Определите объем $V$ полипропилена, из которого изготовлена трубка.
Определите отношение внешнего $D$ и внутреннего $d$ диаметров трубки.
Положите на весы маленькую клипсу. Нажмите на кнопку «TARE», обнулив тем самым показания весов. Трубку положите на маленькую и большую клипсы так, как показано на рисунке. Снимите зависимость показаний весов $m$ в зависимости от $\alpha$ (см. рис.). После графической обработки данной зависимости, определите массу трубки $M$.
Определите плотность полипропилена $\rho$, из которого изготовлена трубка. : полипропиленовая труба, разделенная на несколько (около~25) одинаковых частей несмываемыми отметками; большая клипса; маленькая клипса; электронные весы; стакан 200 мл с водой; нить около 2 м; 3 листа миллиметровой бумаги для построения графиков; скотч, ножницы, вода по требованию.
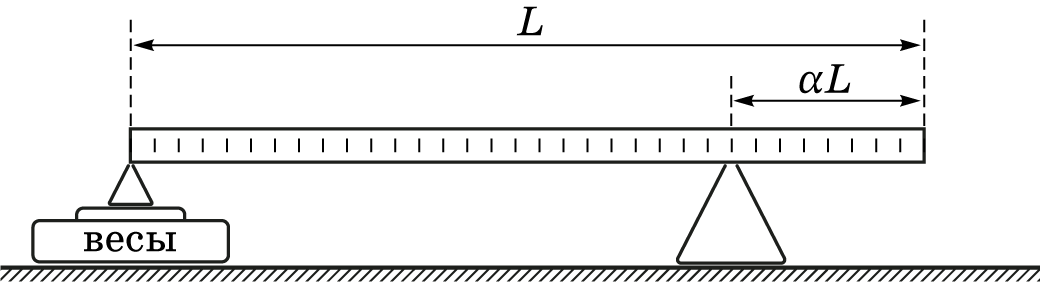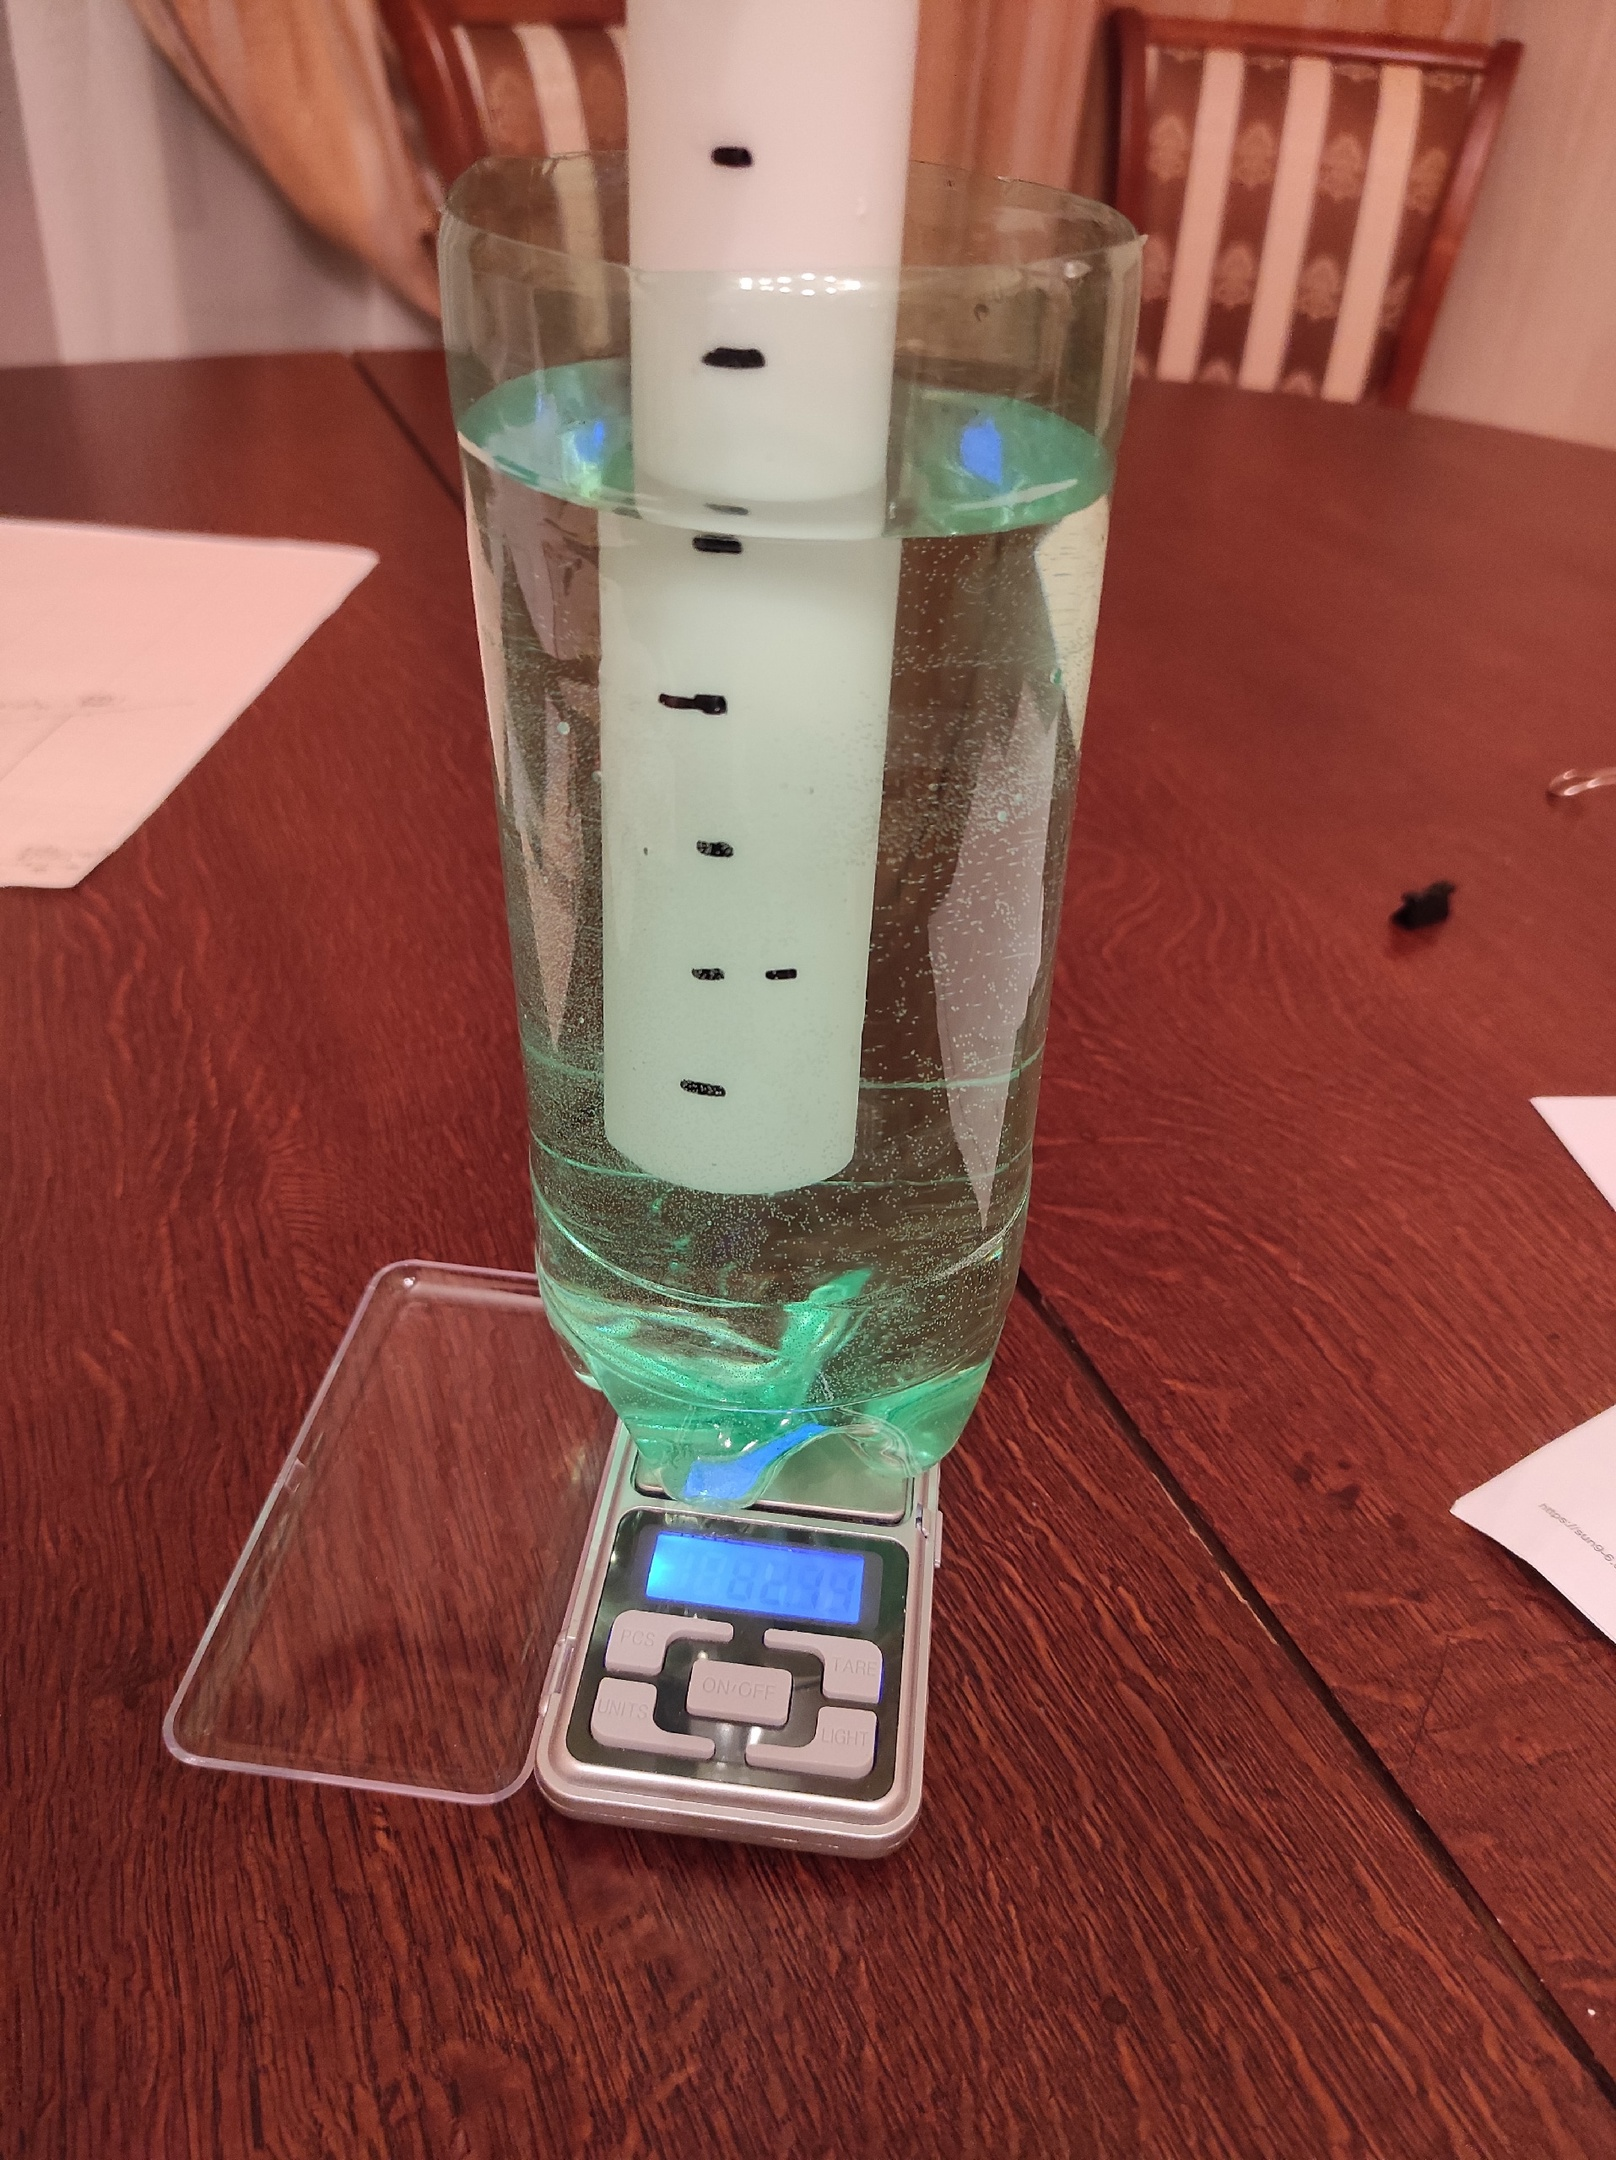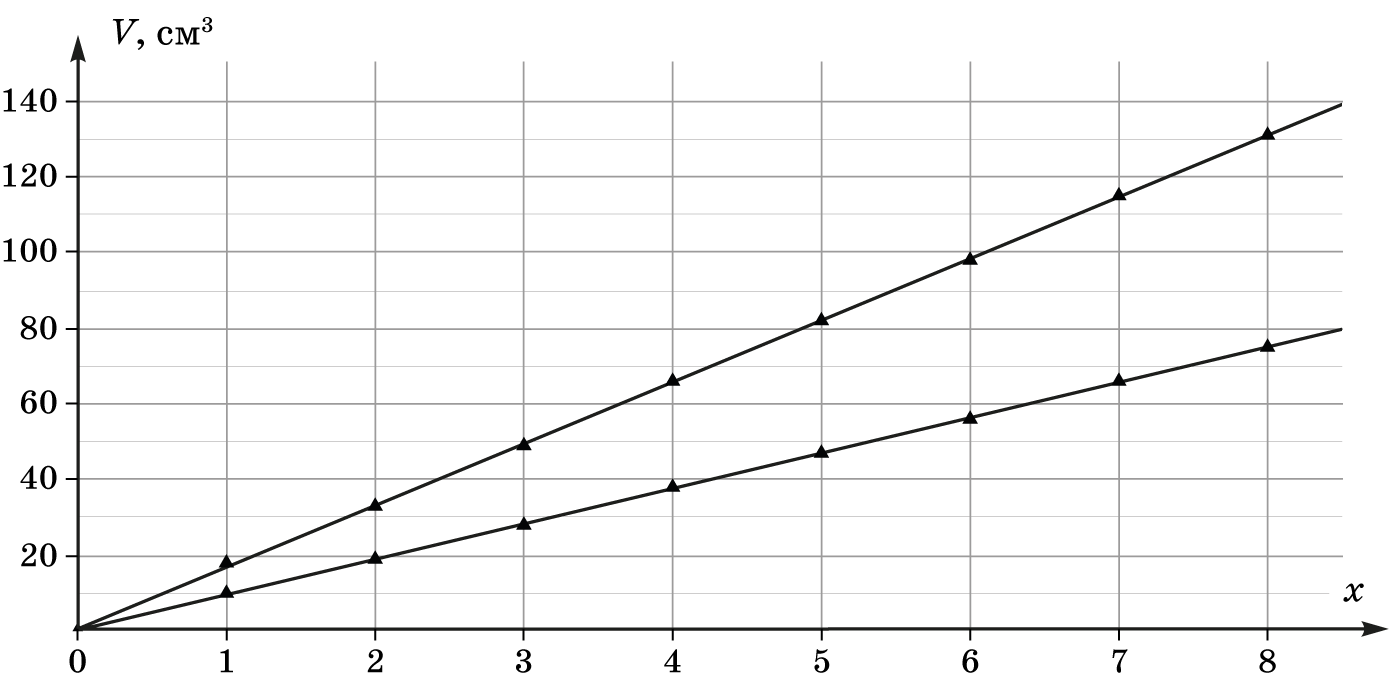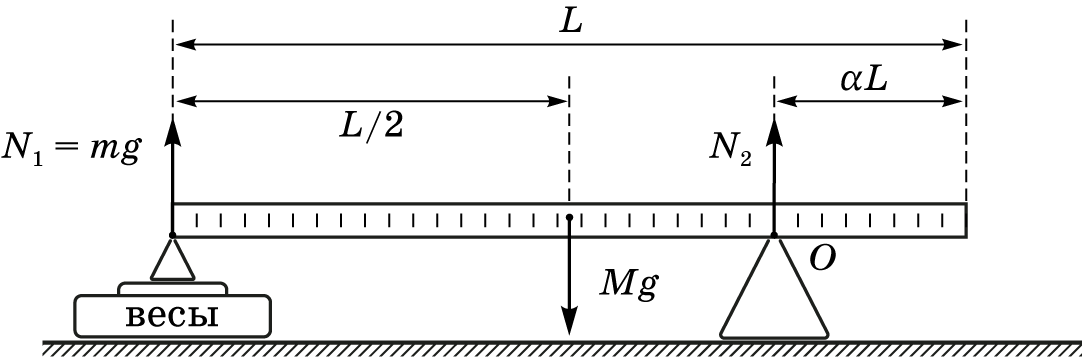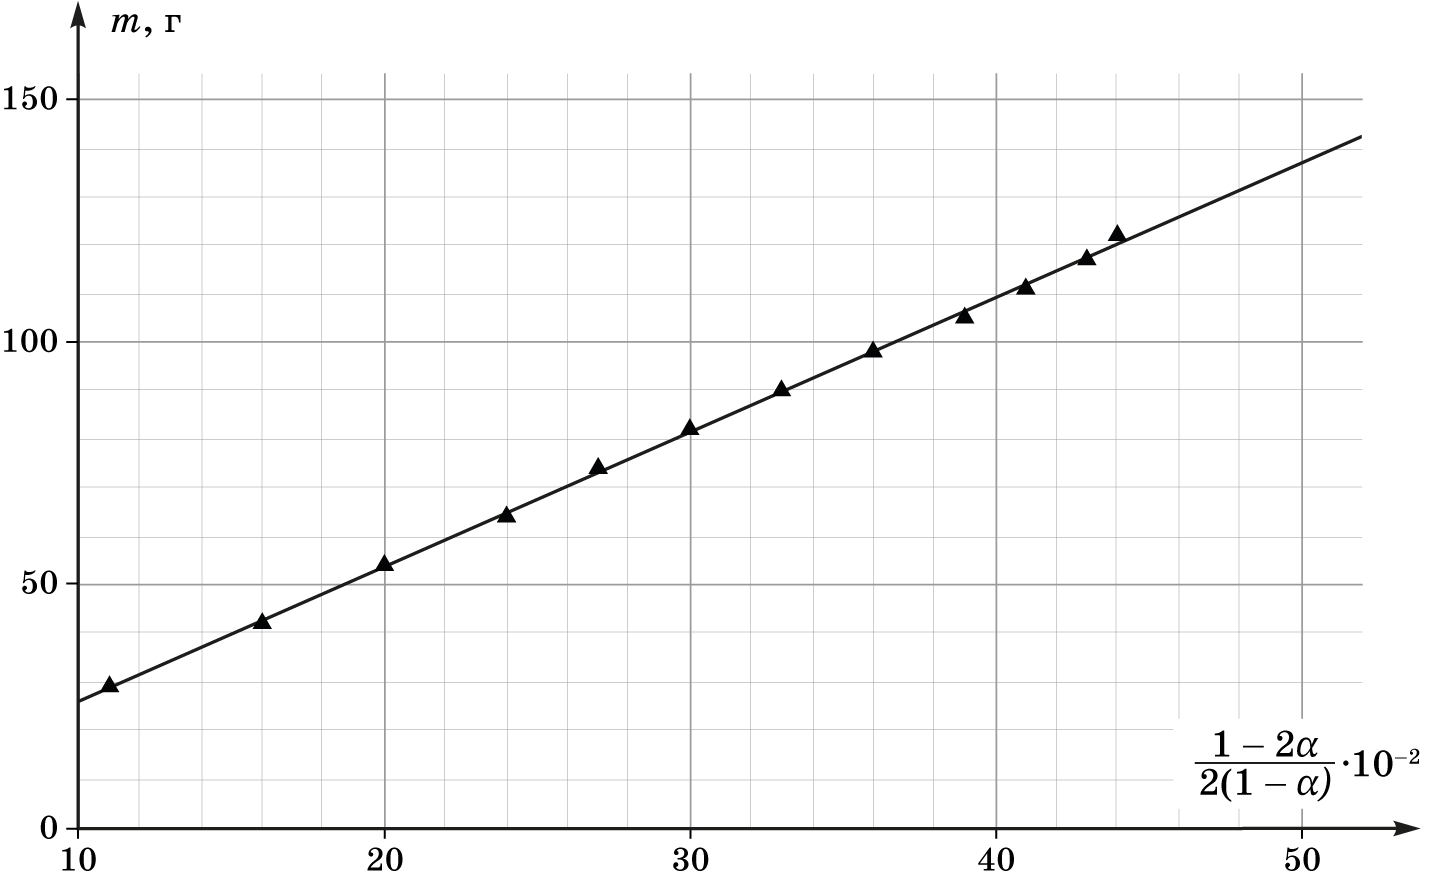
Определите объем $V$ полипропилена, из которого изготовлена трубка.
Решение: $x,{~}часть трубки$$m^{Арх}_{закр}, ~г / V_{откр},{~}{см}^3$$m^{Арх}_{откр}, ~г / V_{откр},{~}{см}^3$$\frac{1}{32}$1018$\frac{2}{32}$1933$\frac{3}{32}$2849$\frac{4}{32}$3866$\frac{5}{32}$4782$\frac{6}{32}$5698$\frac{7}{32}$66115$\frac{8}{32}$75131  В авторской установке трубка была разделена на $32$ части. Для открытой трубки объем погруженной части $V_{откр} (x)=\frac{1}{32}Vx$, где $x$ - количество делений, погруженных в жидкость. . Угловой коэффициент $k_{откр}=\frac{1}{32} V=\frac{66}{7}{~}{см}^3$, откуда $V\approx 302{~}{см}^3$. | $x,{~}часть трубки$ | $m^{Арх}_{закр}, ~г / V_{откр},{~}{см}^3$ | $m^{Арх}_{откр}, ~г / V_{откр},{~}{см}^3$ | | --- | --- | --- | | $\frac{1}{32}$ | 10 | 18 | | $\frac{2}{32}$ | 19 | 33 | | $\frac{3}{32}$ | 28 | 49 | | $\frac{4}{32}$ | 38 | 66 | | $\frac{5}{32}$ | 47 | 82 | | $\frac{6}{32}$ | 56 | 98 | | $\frac{7}{32}$ | 66 | 115 | | $\frac{8}{32}$ | 75 | 131 |
Ответ: $V=302{~}{см}^3$.

Определите отношение внешнего $D$ и внутреннего $d$ диаметров трубки.
Решение: Аналогично проведем эксперимент для закрытой трубки.В зависимости от количества делений, погруженных в жидкость, $l$$$V_{откр}(x)=\left(\frac{\pi D^2}{4}-\frac{\pi d^2}{4}\right)\cdot \frac{x}{32} L;\\V_{закр}(x)=\frac{\pi D^2}{4}\cdot \frac{x}{32} L.$$Тогда отношение угловых коэффициентов $$\frac{k_{закр}}{k_{откр}}=\frac{D^2}{D^2-d^2}=\frac{\left(\frac{D}{d}\right)^2}{\left(\frac{D}{d}\right)^2-1}=\frac{115}{66}.$$Окончательно получаем$\frac{D}{d}\approx1,5.$
Ответ: $\frac{D}{d}\approx1,5.$

Положите на весы маленькую клипсу. Нажмите на кнопку «TARE», обнулив тем самым показания весов. Трубку положите на маленькую и большую клипсы так, как показано на рисунке. Снимите зависимость показаний весов $m$ в зависимости от $\alpha$ (см. рис.). После графической обработки данной зависимости, определите массу трубки $M$.
Решение: Собираем экспериментальную установку, предложенную в условии.  Правило моментов относительно т.$O$: $$Mg\left(\frac{L}{2}-\alpha L\right)=mg\left(L-\alpha L\right).$$Откуда $m\left(\frac{1-2\alpha}{2(1-\alpha)}\right)=M\cdot \left(\frac{1-2\alpha}{2(1-\alpha)}\right)$ – линейная зависимость с угловым коэффициентом, равным массе трубки $M$. $m,{~}г$$\alpha$$\frac{1-2\alpha}{2(1-\alpha)}$29$\frac{14}{32}$0,1142$\frac{13}{32}$0,1654$\frac{12}{32}$0,2064$\frac{11}{32}$0,2474$\frac{10}{32}$0,2782$\frac{9}{32}$0,3090$\frac{8}{32}$0,3398$\frac{7}{32}$0,36105$\frac{6}{32}$0,39111$\frac{5}{32}$0,41117$\frac{4}{32}$0,43122$\frac{3}{32}$0,44  Из углового коэффициента наклона определяем массу трубку $M=274{~}г$. | $m,{~}г$ | $\alpha$ | $\frac{1-2\alpha}{2(1-\alpha)}$ | | --- | --- | --- | | 29 | $\frac{14}{32}$ | 0,11 | | 42 | $\frac{13}{32}$ | 0,16 | | 54 | $\frac{12}{32}$ | 0,20 | | 64 | $\frac{11}{32}$ | 0,24 | | 74 | $\frac{10}{32}$ | 0,27 | | 82 | $\frac{9}{32}$ | 0,30 | | 90 | $\frac{8}{32}$ | 0,33 | | 98 | $\frac{7}{32}$ | 0,36 | | 105 | $\frac{6}{32}$ | 0,39 | | 111 | $\frac{5}{32}$ | 0,41 | | 117 | $\frac{4}{32}$ | 0,43 | | 122 | $\frac{3}{32}$ | 0,44 |
Ответ: $M=274{~}г$.

Определите плотность полипропилена $\rho$, из которого изготовлена трубка.
Решение: Определяем плотность $\rho=\frac{M}{V}=0,91{~}\frac{г}{см^3}.$
Ответ: $\rho=0,91{~}\frac{г}{см^3}.$
Темы:
E, Всероссийские